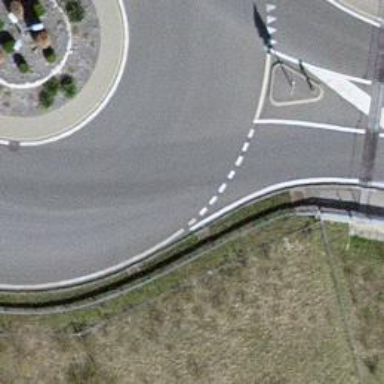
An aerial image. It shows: Secondary road with asphalt surface.